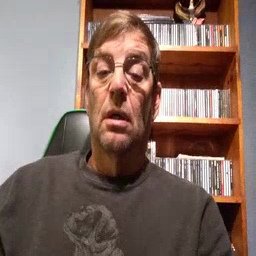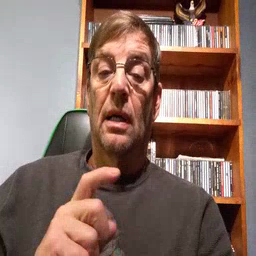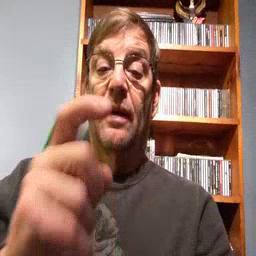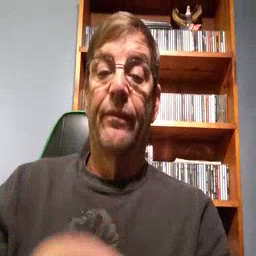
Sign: gift